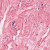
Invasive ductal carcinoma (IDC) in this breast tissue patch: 0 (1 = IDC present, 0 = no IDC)